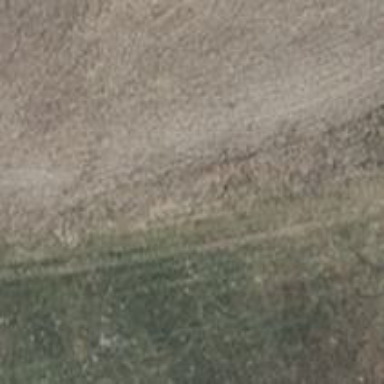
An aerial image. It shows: Grass track with grade5 track type.